Aerial crown-view tile of a tropical tree (Barro Colorado Island, Panama), acquired 20240611:
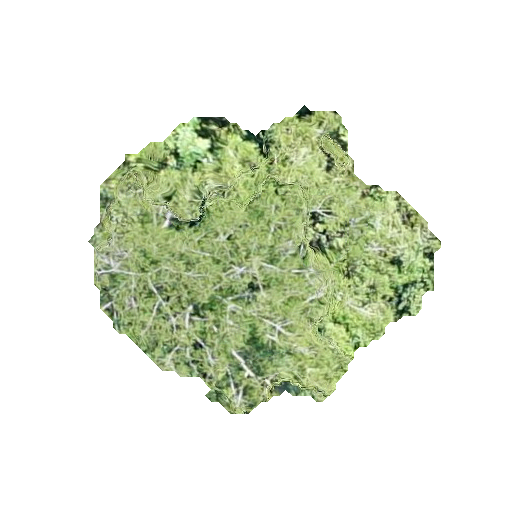
Species: Ocotea oblonga
GBIF accepted scientific name: Ocotea oblonga
Crown area: 113.887 m²